Question: Hai,
Am using DevExpress LookupEdit in C#.NET application.I want to clear all items in the LookupEdit.Please help
code:
'''
lkpLabItem.Properties.DataSource = null;
lkpLabItem .Properties.DataSource = _lab.selectChemicals ();
lkpLabItem.Properties.DisplayMember = "labitem_Name";
lkpLabItem.Properties.ValueMember = "labItem_ID";
lkpLabItem.Properties.BestFitMode = BestFitMode.BestFit;
lkpLabItem.Properties.SearchMode = SearchMode.AutoComplete;
lkpLabItem.Properties.Columns.Add(new LookUpColumnInfo("labitem_Name", 100, "Lab Items"));
lkpLabItem.Properties.AutoSearchColumnIndex = 1;
'''
Thank you.
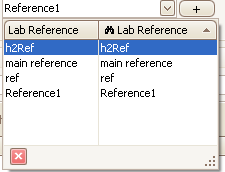
Answer: Got items correctly.
problem is that am creating 'LookUpColumnInfo whenever am calling same method.
code:
'''
lkpLabItem.Properties.DataSource = null;
lkpLabItem .Properties.DataSource = _lab.selectChemicals ();
lkpLabItem.Properties.DisplayMember = "labitem_Name";
lkpLabItem.Properties.ValueMember = "labItem_ID";
lkpLabItem.Properties.BestFitMode = BestFitMode.BestFit;
lkpLabItem.Properties.SearchMode = SearchMode.AutoComplete;
'''
create 'LookUpColumnInfo' only first time then call method without 'LookUpColumnInfo'